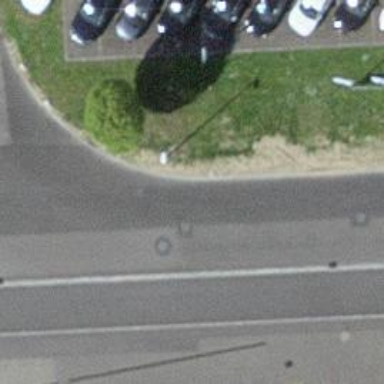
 there is cycle track on the left side of the road."